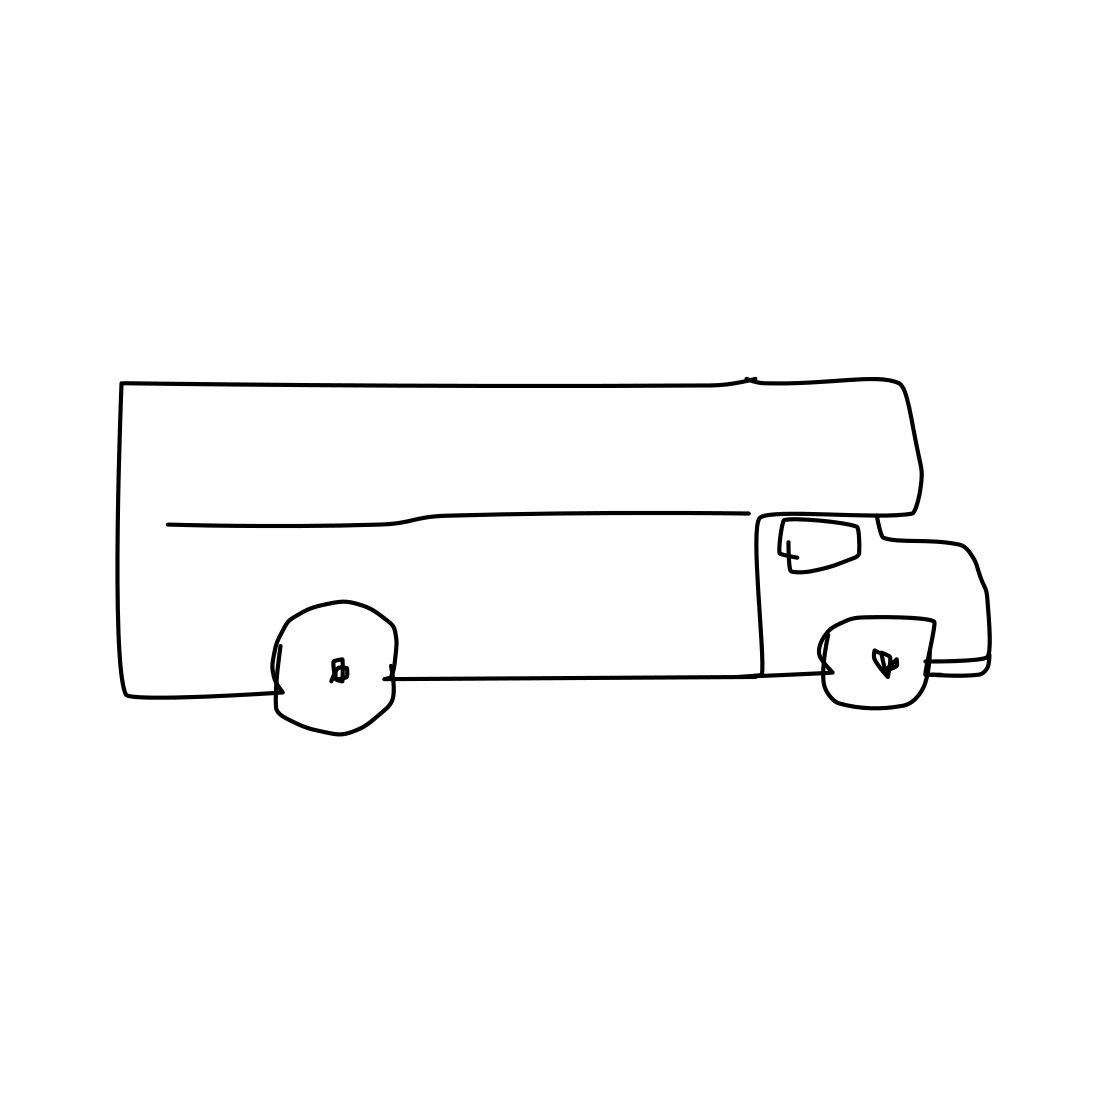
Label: van